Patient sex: F
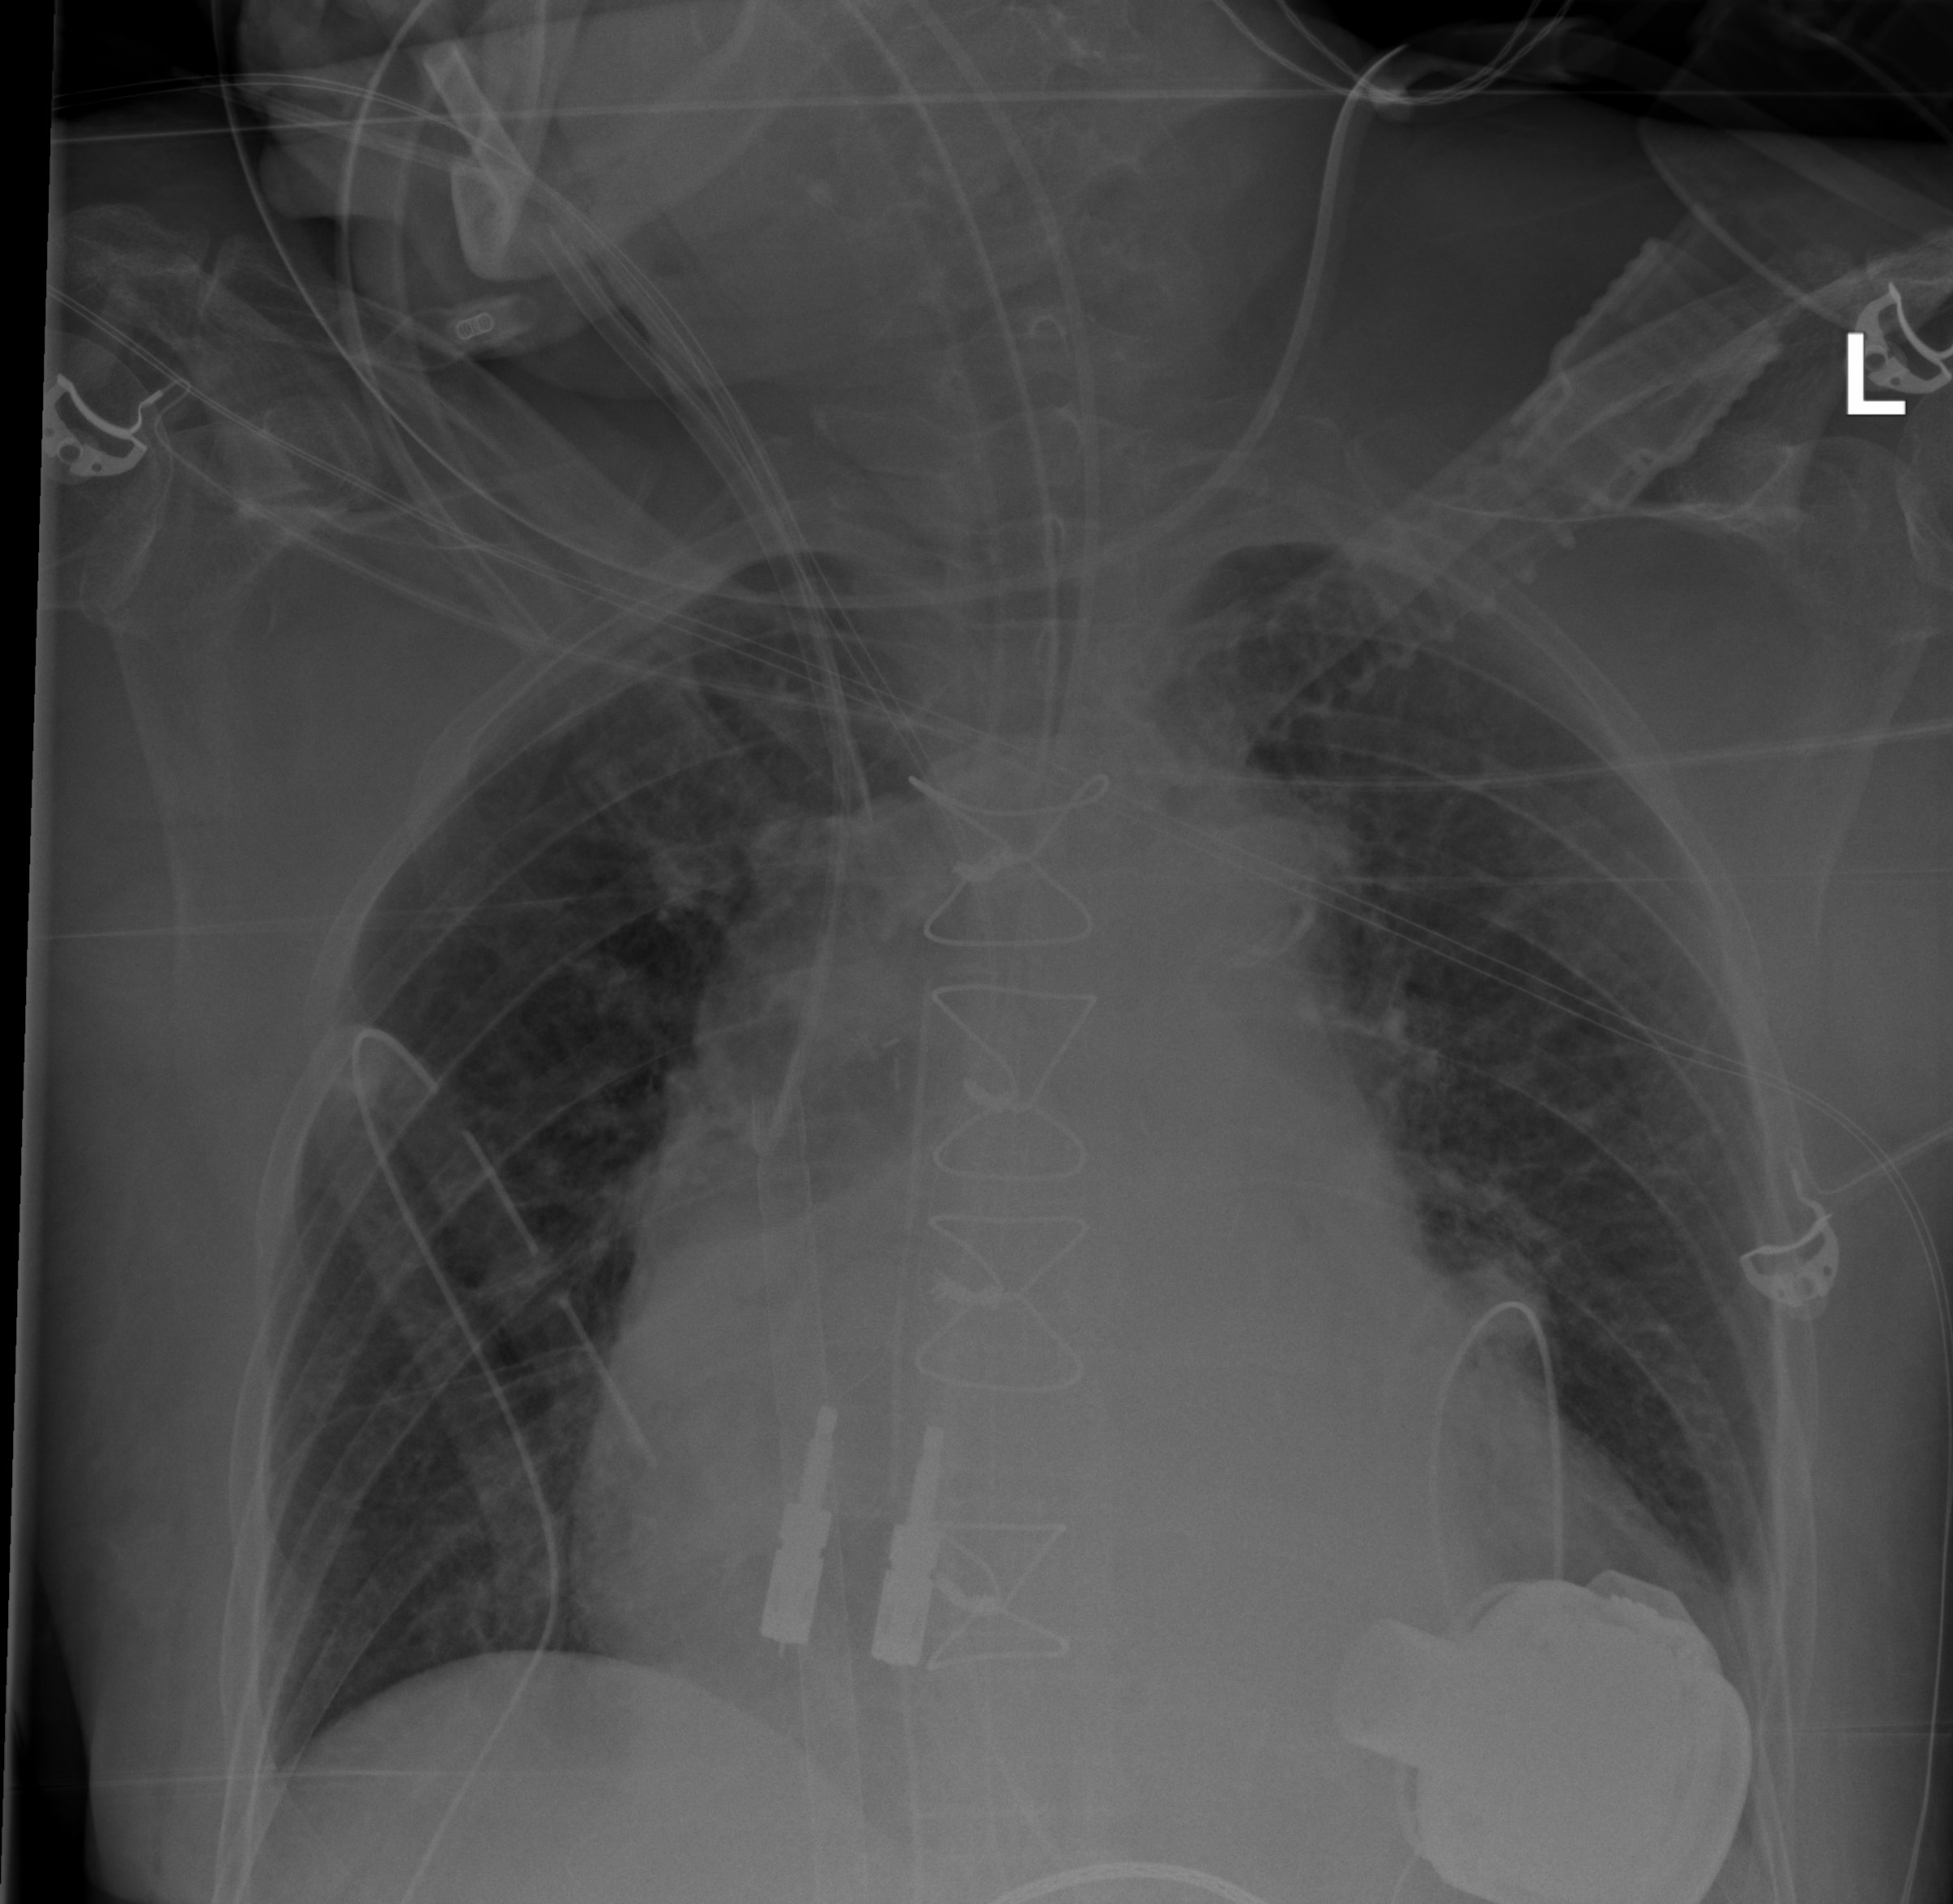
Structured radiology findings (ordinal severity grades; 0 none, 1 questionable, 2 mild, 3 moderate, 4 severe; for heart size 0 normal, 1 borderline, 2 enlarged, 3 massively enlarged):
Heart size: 3
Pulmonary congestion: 2
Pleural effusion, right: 0
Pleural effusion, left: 2
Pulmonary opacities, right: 0
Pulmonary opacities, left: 0
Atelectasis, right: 2
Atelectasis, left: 2